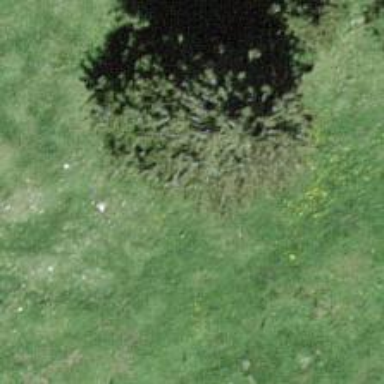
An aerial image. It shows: Needle-leaved tree in its natural environment.